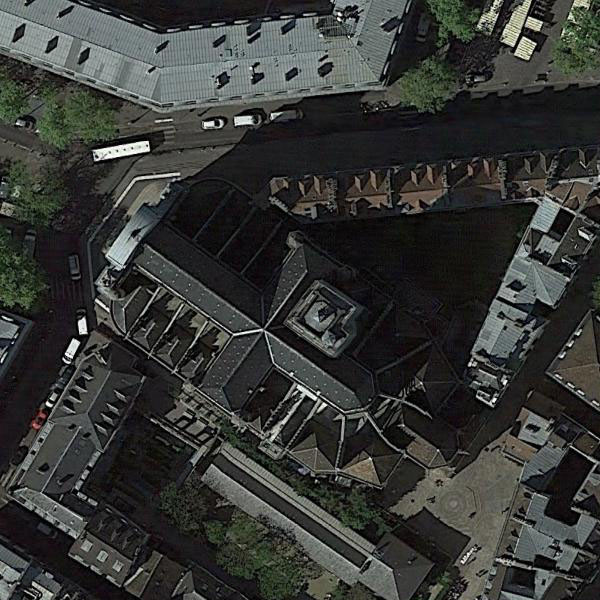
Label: Church